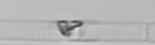
Label: Dactyliosolen_blavyanus